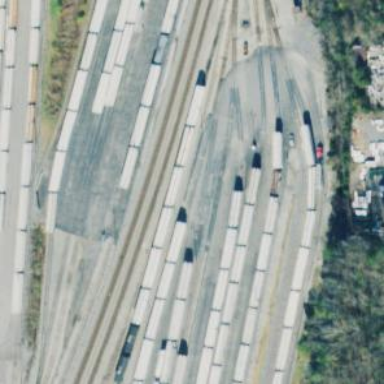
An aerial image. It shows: Rail spur service.